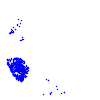
Particle: electron